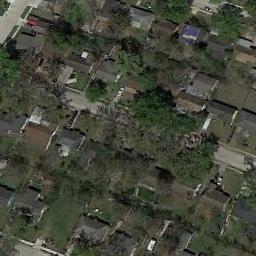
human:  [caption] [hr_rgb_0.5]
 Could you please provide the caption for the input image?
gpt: Many buildings of different shapes are in medium residential area .

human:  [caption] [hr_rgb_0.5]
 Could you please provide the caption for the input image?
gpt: Most of the houses in the mid-sized area are blue .

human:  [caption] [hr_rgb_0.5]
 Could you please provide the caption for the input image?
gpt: The medium residential is on the grass next to some trees and road .

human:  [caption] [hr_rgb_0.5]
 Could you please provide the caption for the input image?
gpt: The medium residential area has lots of houses arranged in lines and some trees .

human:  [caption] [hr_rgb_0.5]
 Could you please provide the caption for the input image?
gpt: There are many brown buildings on the medium residential area .